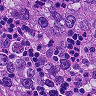
Metastatic tissue present: yes